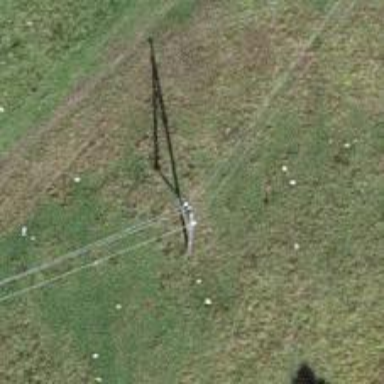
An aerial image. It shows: Minor power line.